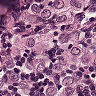
Metastatic tissue present: yes